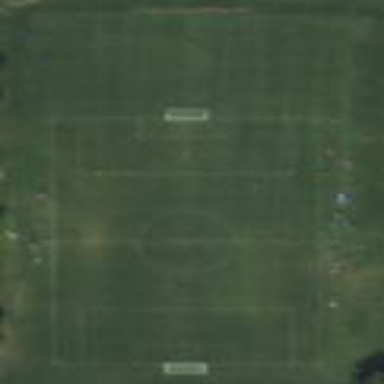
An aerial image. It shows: Soccer pitch with grass surface for leisure and sports.